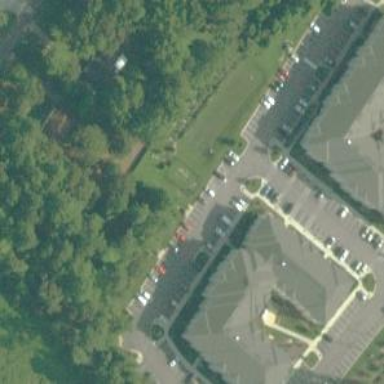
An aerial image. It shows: Image showing building with apartments.